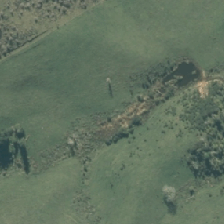
Land cover: high_producing_grassland